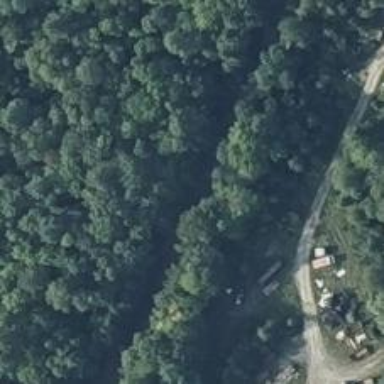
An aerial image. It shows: Abandoned railway path.